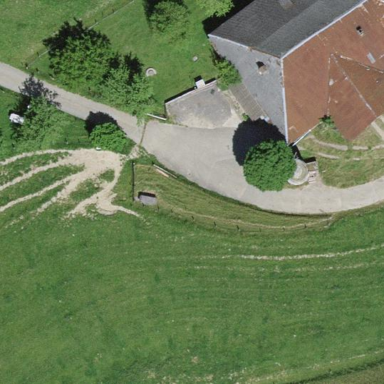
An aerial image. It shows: Farm building.